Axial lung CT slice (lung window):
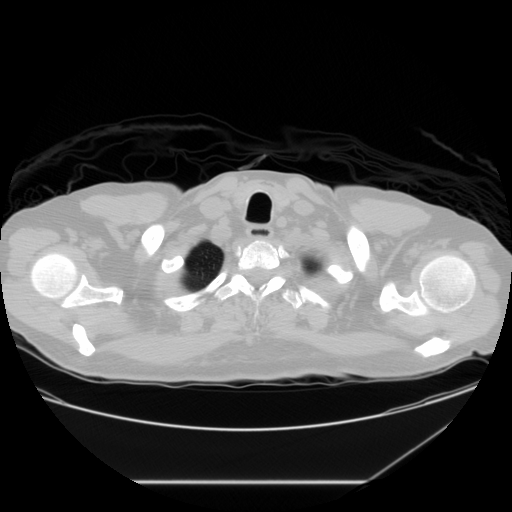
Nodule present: no